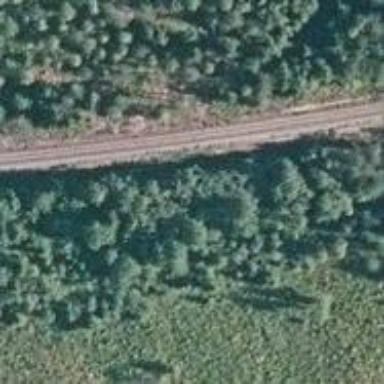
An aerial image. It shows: Continuous railway track.